Field crop: maize
Growth stage: 2
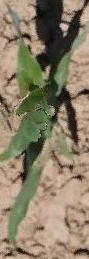
Species: maize